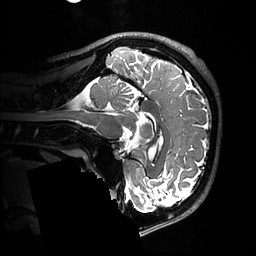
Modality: T2w
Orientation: sagittal
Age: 29
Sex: male
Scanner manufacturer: ge
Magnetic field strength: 3 T
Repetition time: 3.202 s
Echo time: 0.06676 s